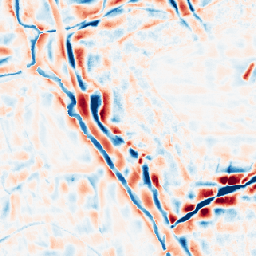
Category: wavelet
Decomposition family: wavelet_dwt
Decomposition parameters: wavelet: coif2
level: 4
Upsampling method: area
Upsampling parameters: scale: 8
Upsampling scale: 8